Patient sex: M
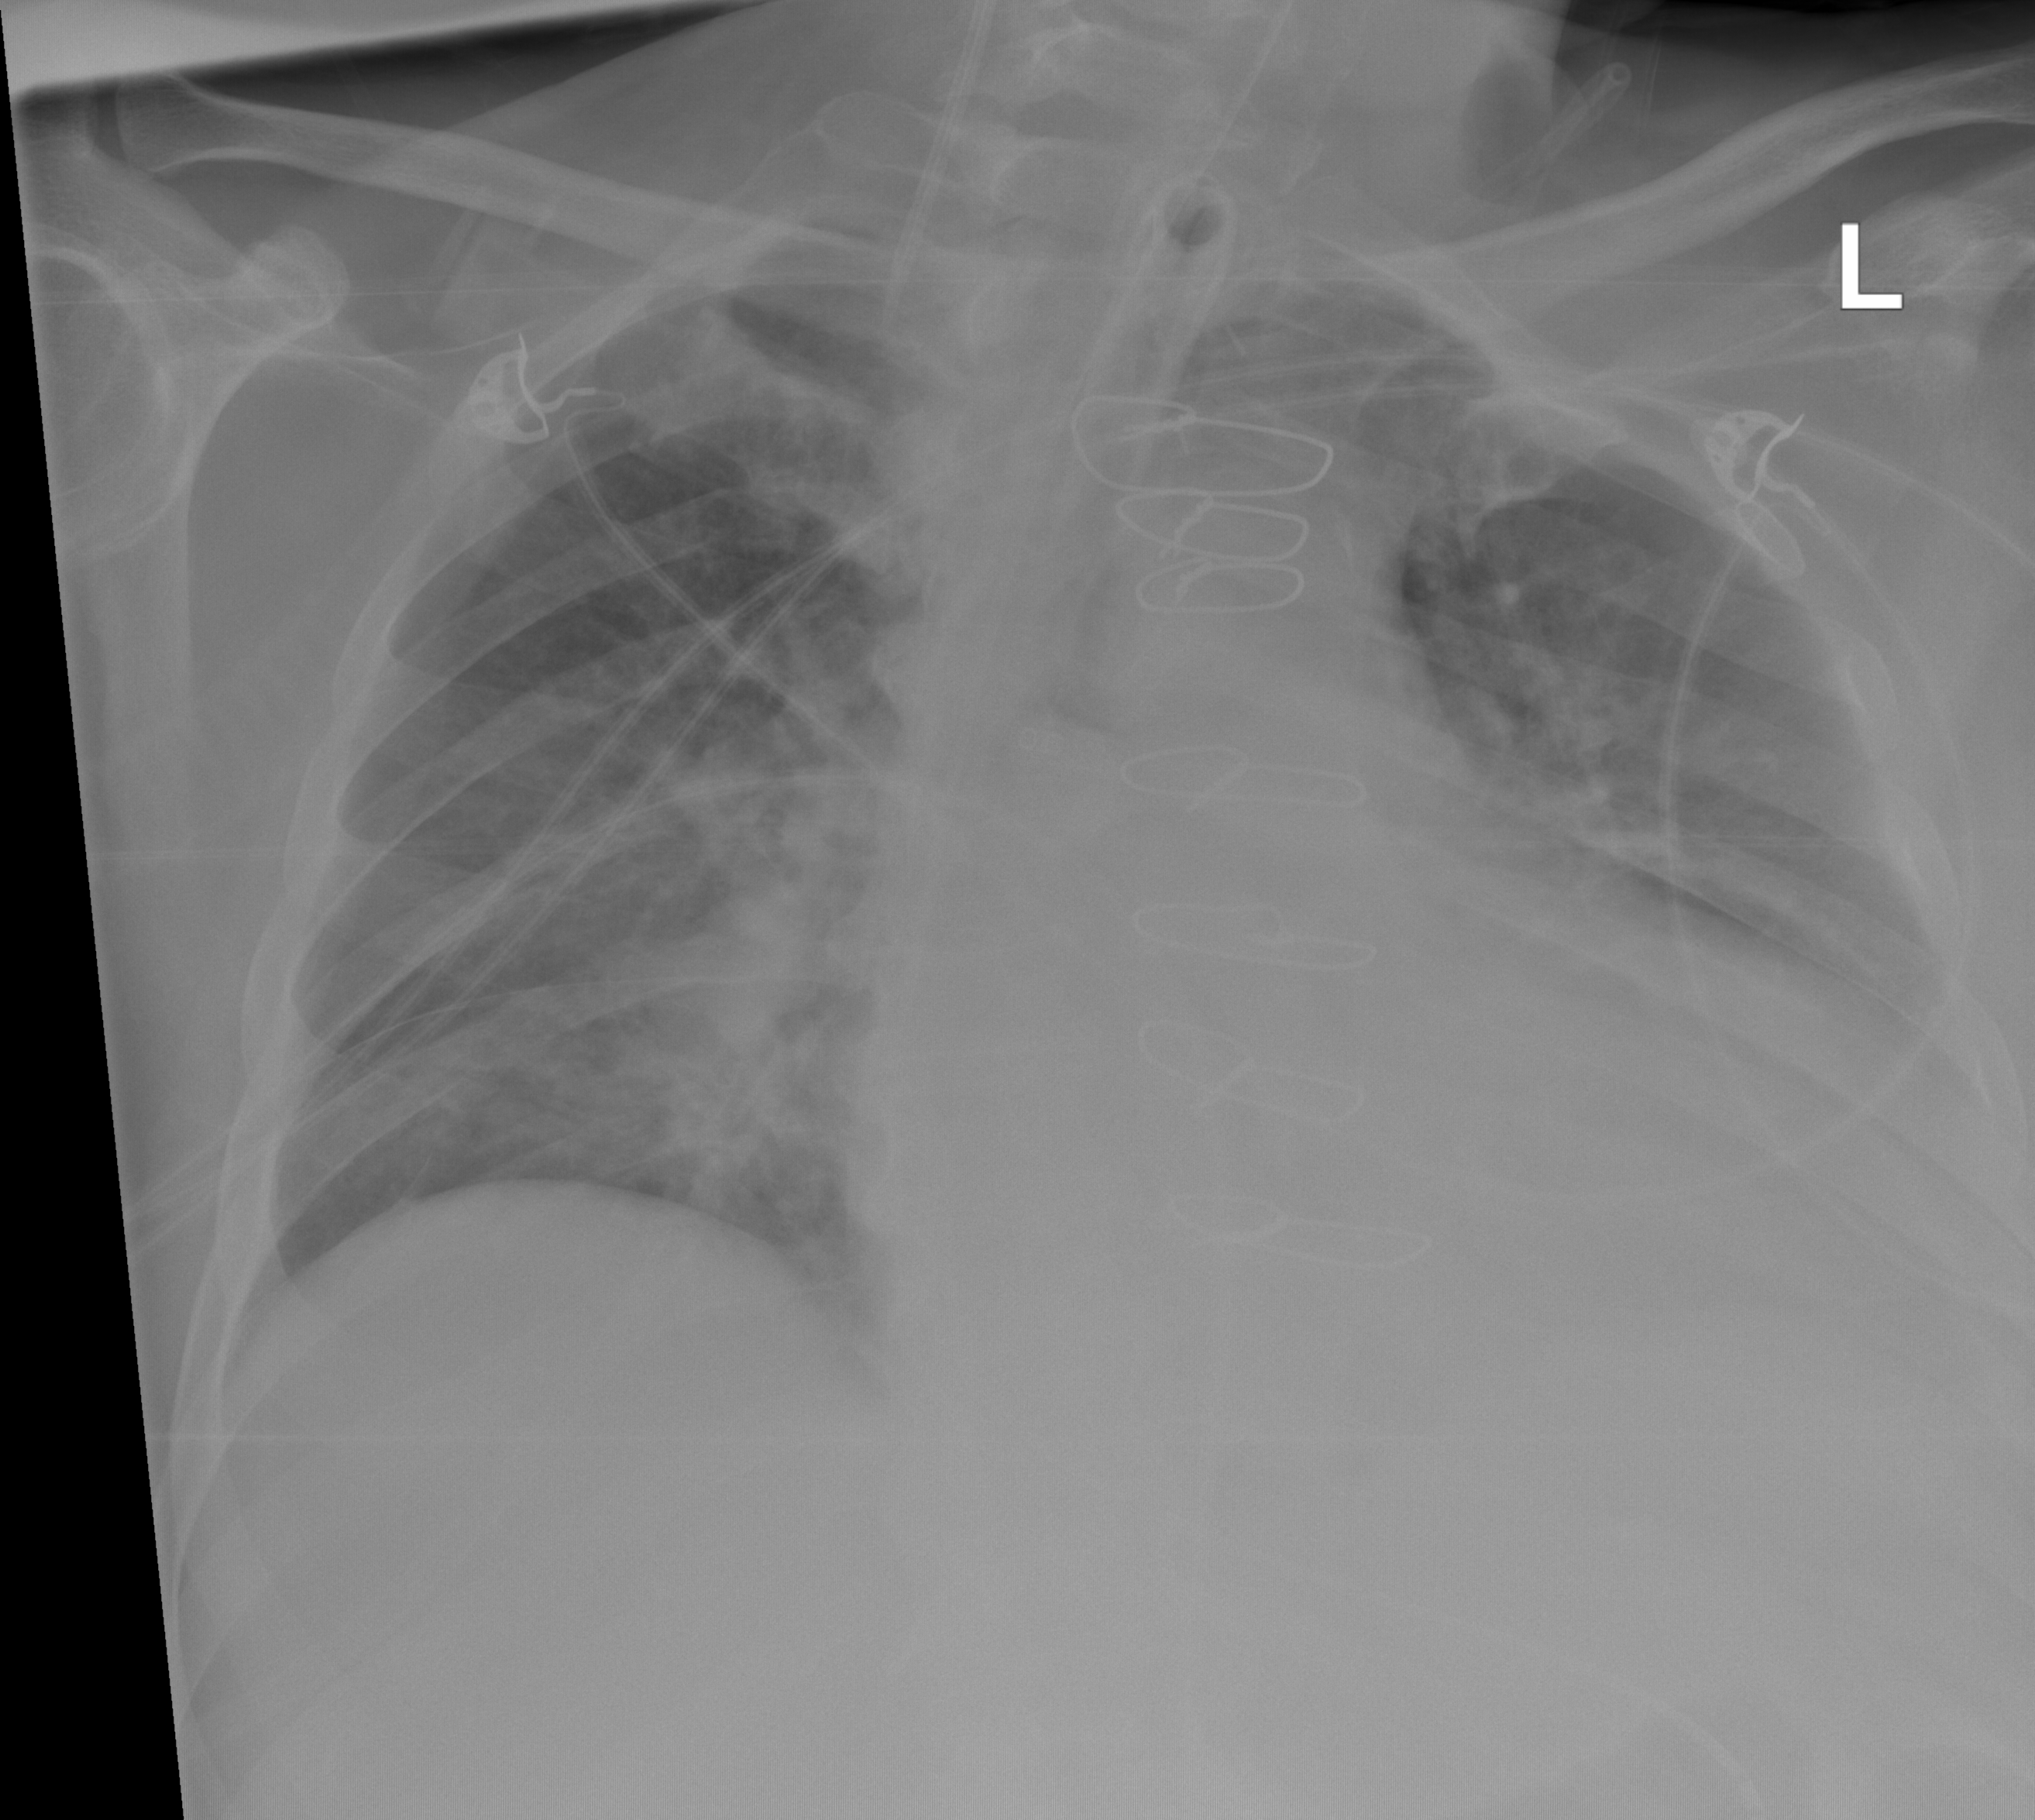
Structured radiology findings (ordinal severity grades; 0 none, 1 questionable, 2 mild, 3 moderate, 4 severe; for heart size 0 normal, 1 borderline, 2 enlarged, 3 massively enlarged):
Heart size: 2
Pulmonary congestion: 0
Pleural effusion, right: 0
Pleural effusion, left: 1
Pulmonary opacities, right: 2
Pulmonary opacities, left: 1
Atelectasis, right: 0
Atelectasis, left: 0